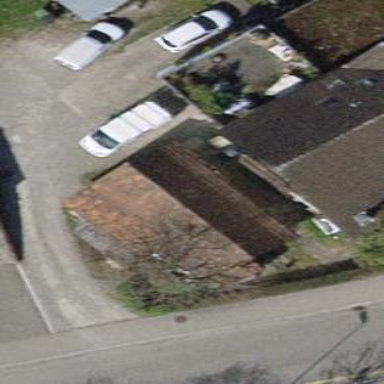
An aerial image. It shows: Shed.